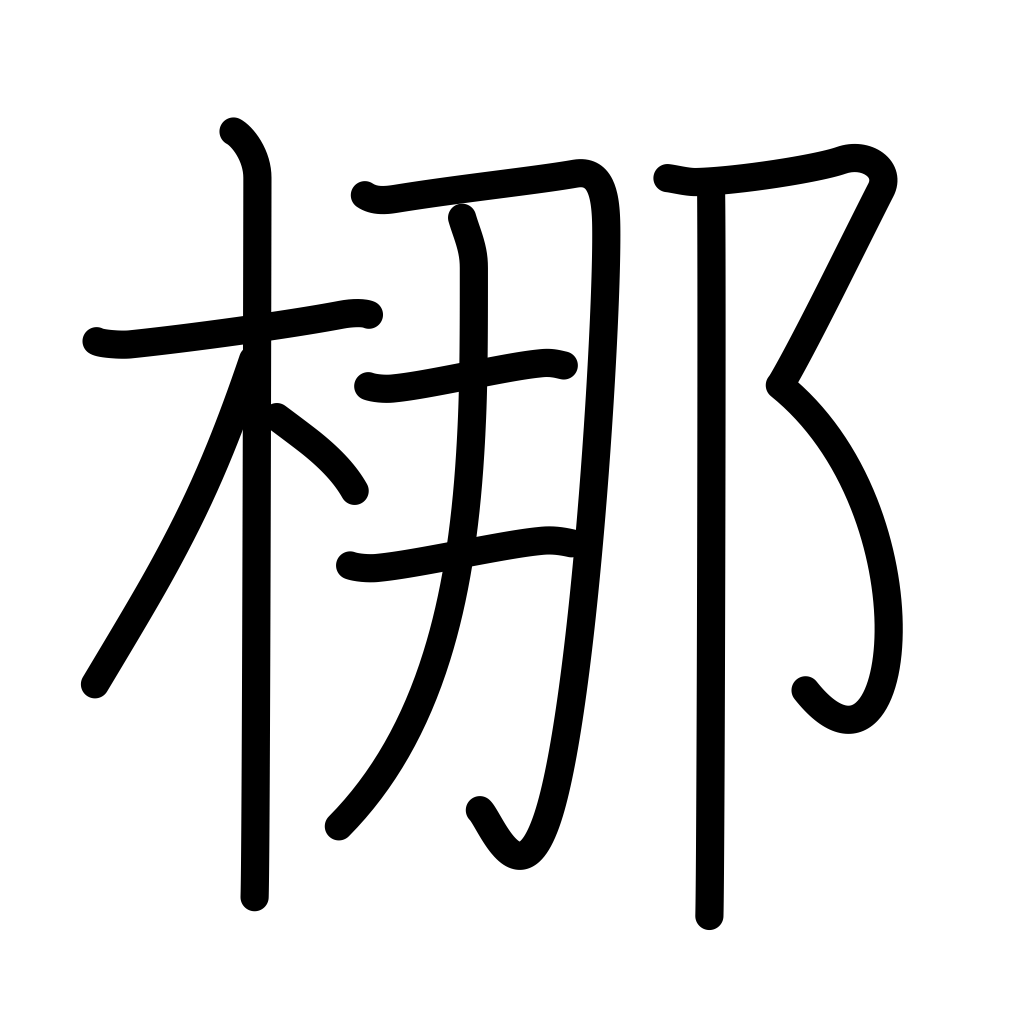
Meaning: type of tall evergreen tree